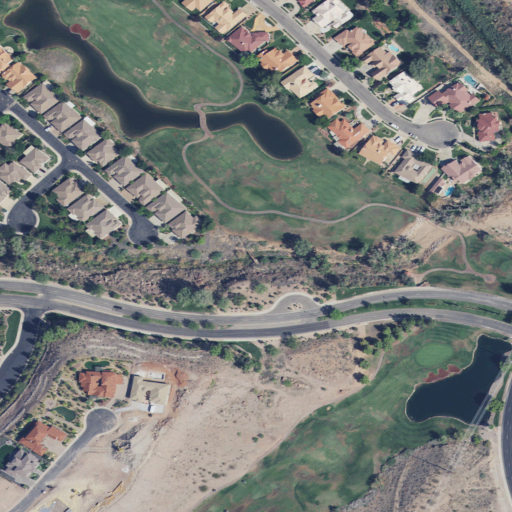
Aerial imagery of valley in Utah named Cove Wash containing low intensity development, medium intensity development, open development, shrub, mixed forest, pasture, and high intensity development